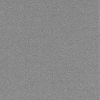
Atmospheric dust classification: dusty